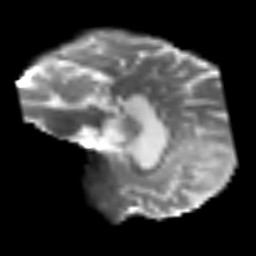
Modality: T2w
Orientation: sagittal
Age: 40
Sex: male
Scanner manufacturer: siemens
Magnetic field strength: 3 T
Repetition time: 3.2 s
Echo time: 0.081 s